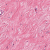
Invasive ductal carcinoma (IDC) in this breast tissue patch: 0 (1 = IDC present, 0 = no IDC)